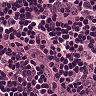
Metastatic tissue present: no